Aerial crown-view tile of a tropical tree (Barro Colorado Island, Panama), acquired 20250217:
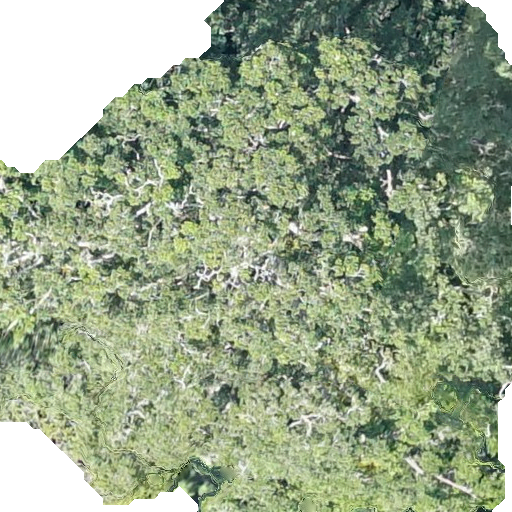
Species: Brosimum alicastrum
GBIF accepted scientific name: Brosimum alicastrum
Crown area: 421.168 m²